Question:
How can I achieve the table layout pictured above using css?
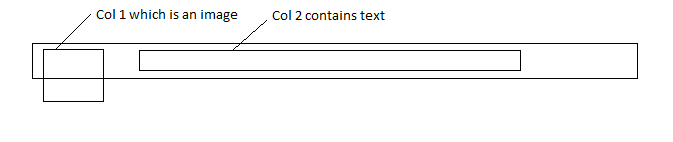
Answer: "Col 1" needs 'position:absolute;' to be able to float on the other elements